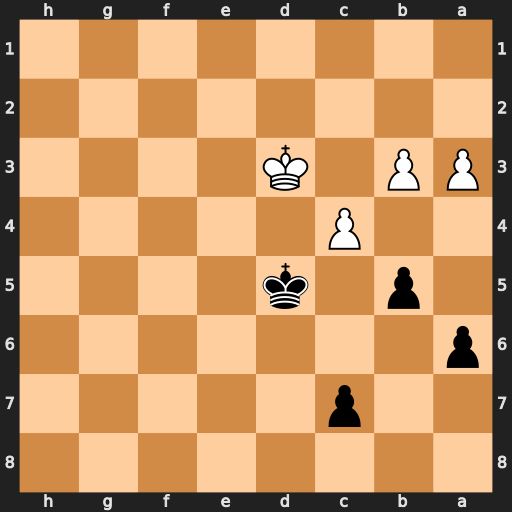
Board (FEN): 8/2p5/p7/1p1k4/2P5/PP1K4/8/8
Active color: b
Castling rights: -
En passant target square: -
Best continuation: bxc4+ bxc4+ Ke5 c5 Kd5